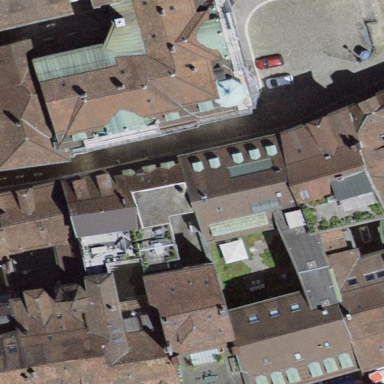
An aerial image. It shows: Gabled building with roof made of roof tiles.